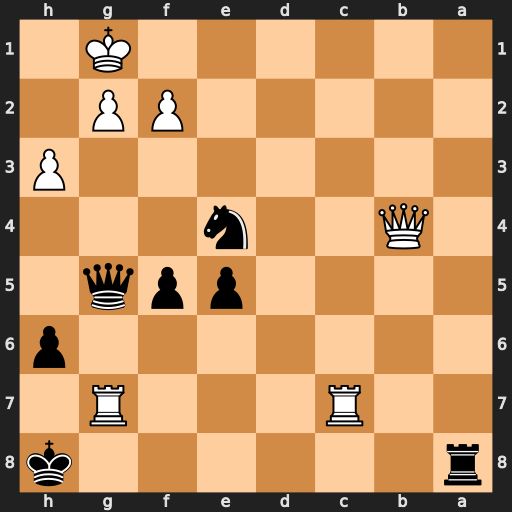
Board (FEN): r6k/2R3R1/7p/4ppq1/1Q2n3/7P/5PP1/6K1
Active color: b
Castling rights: -
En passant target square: -
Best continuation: Ra1+ Kh2 Qf4+ Rg3 Rh1+ Kxh1 Nxg3+ fxg3 Qxb4